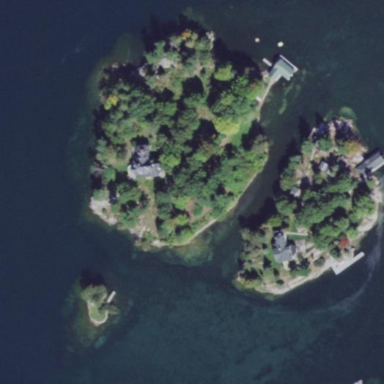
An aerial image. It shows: Islet.